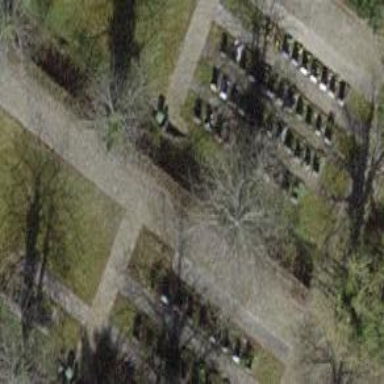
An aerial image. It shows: Grave yard.